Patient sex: M
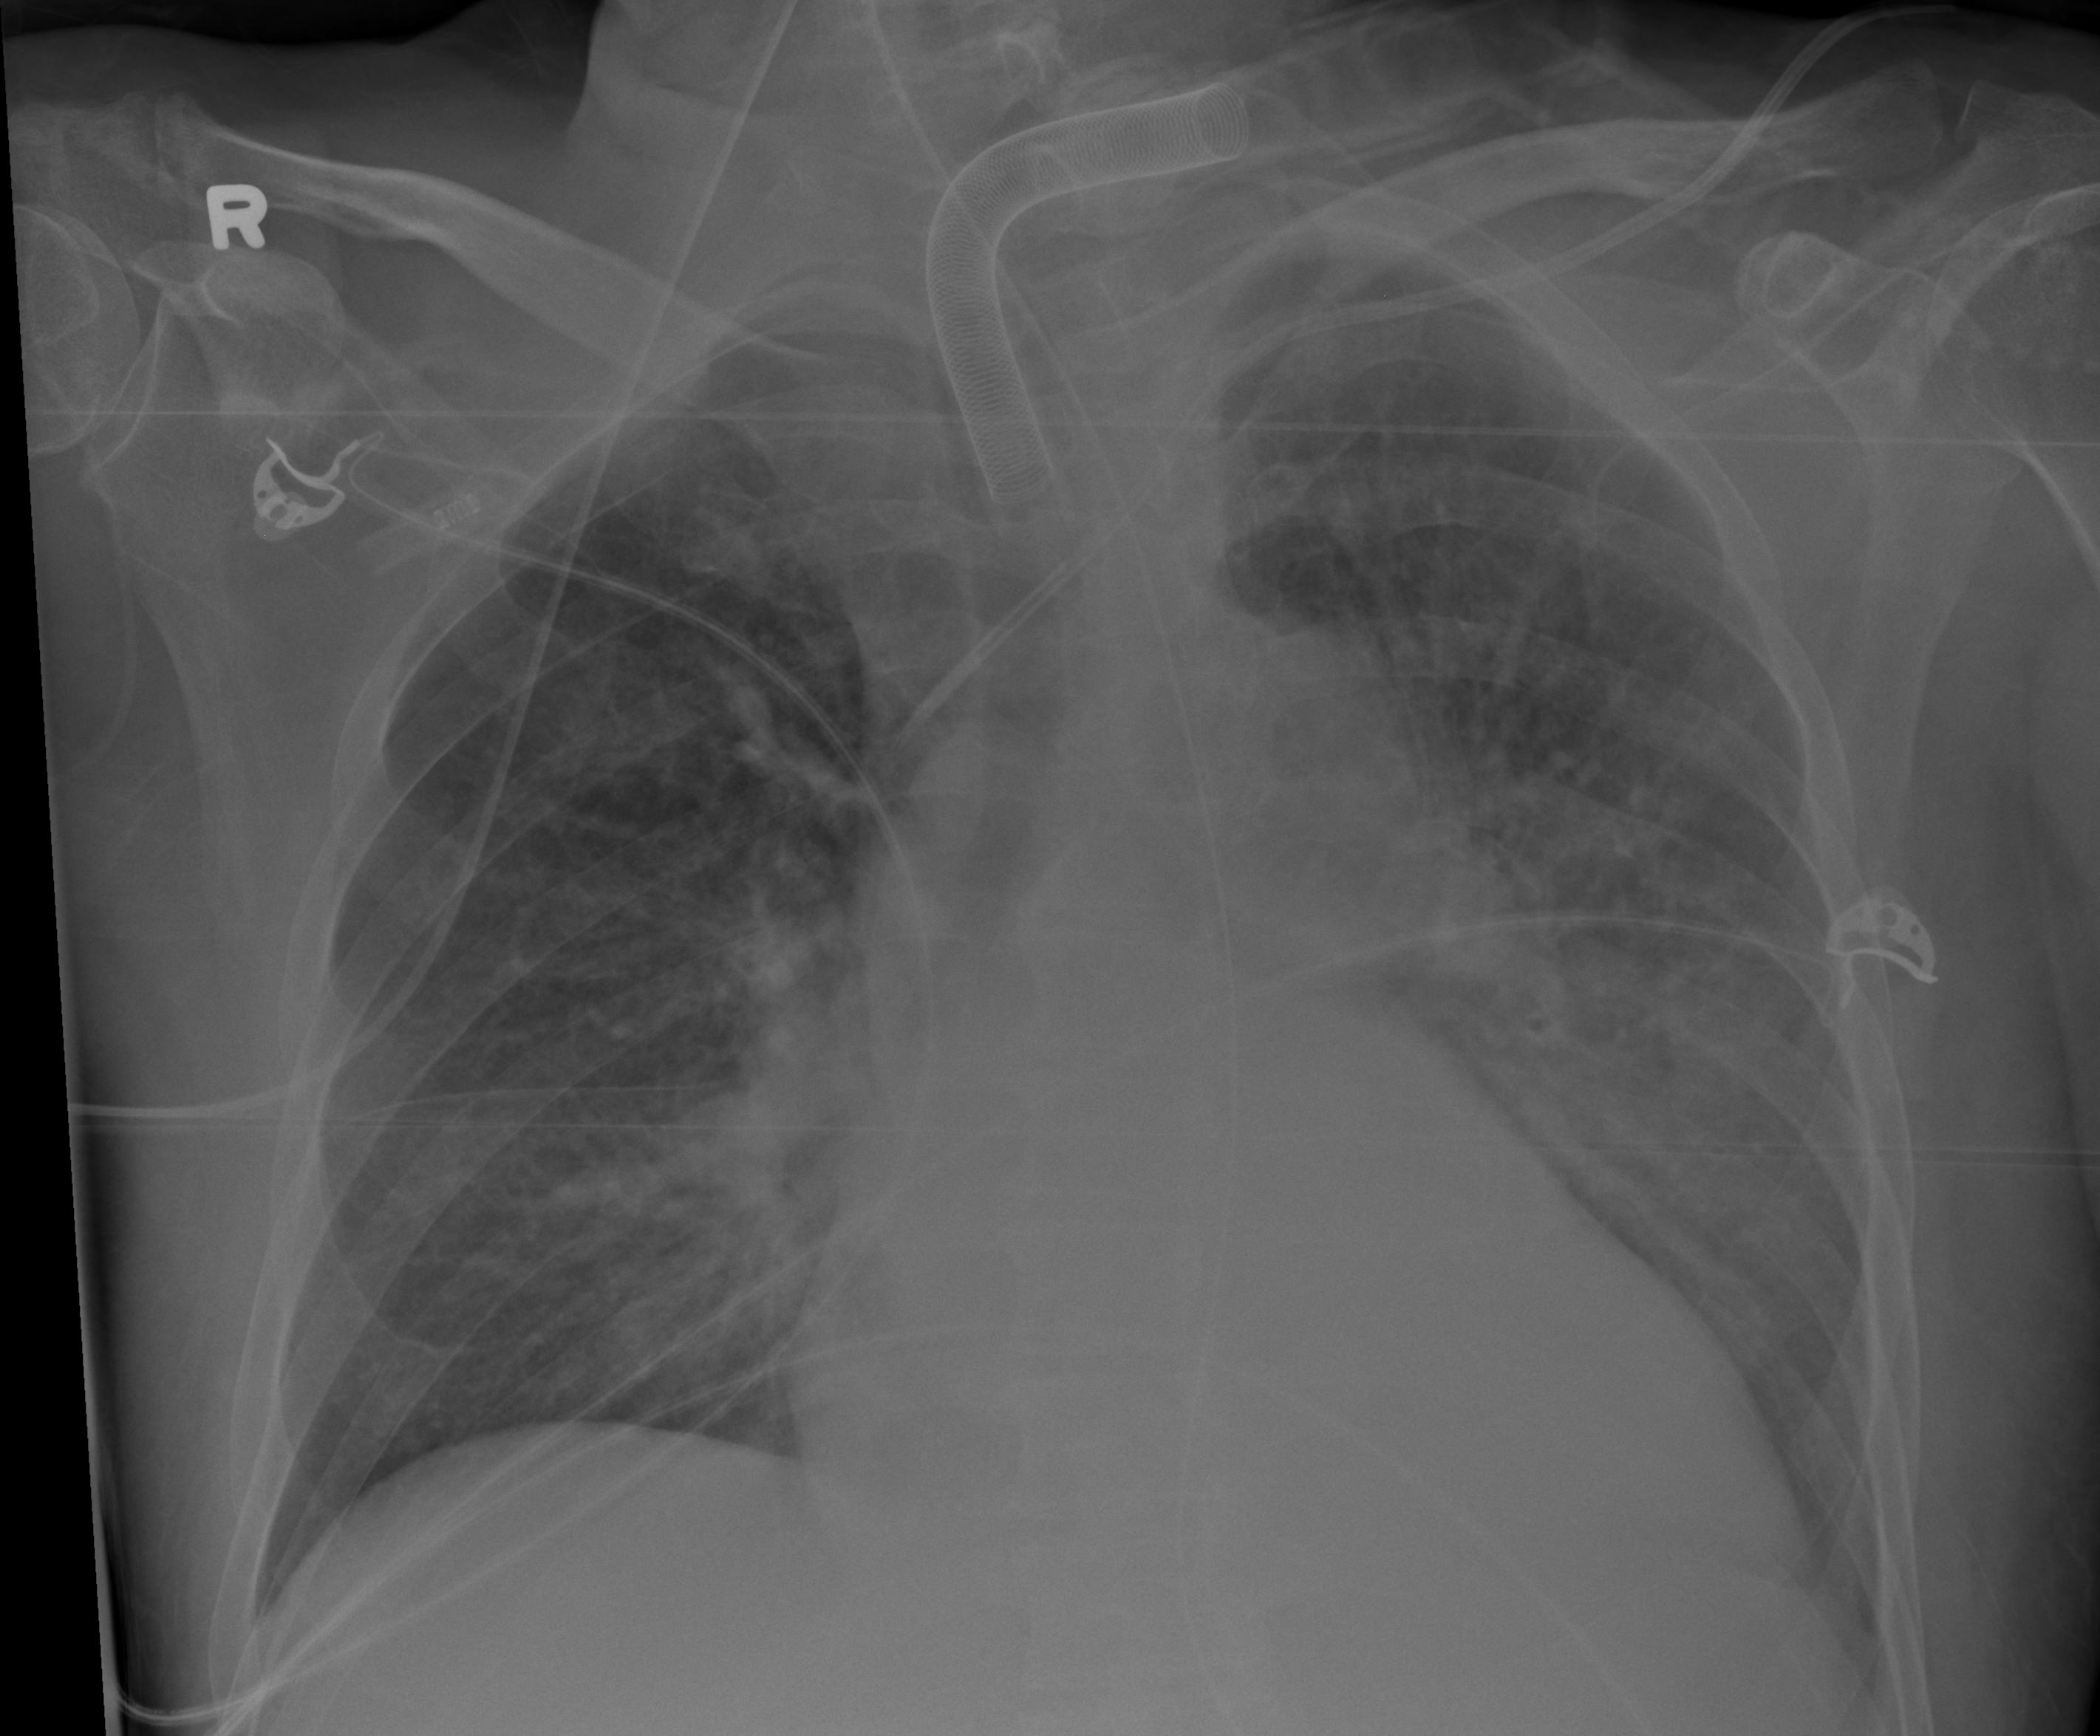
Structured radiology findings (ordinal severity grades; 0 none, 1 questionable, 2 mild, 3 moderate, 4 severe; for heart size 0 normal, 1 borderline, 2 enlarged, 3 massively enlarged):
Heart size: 2
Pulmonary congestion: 2
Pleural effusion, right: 0
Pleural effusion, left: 0
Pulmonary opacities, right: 2
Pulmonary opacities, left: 2
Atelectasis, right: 2
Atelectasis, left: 2